Field crop: maize
Growth stage: 2
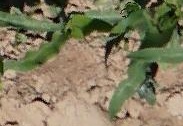
Species: maize